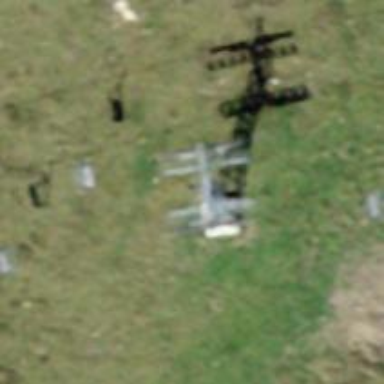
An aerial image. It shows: Pylon for aerialway.